Interaction volume radius: 10 \u00c5
Interaction volume height: 15 \u00c5
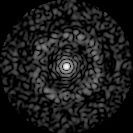
Disorder parameter: 0.849